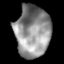
Tissue: lung
Cell type: Epithelial cells
Senescence score: 0.2137
Nuclear area (px): 1772
Mean DAPI intensity: 143.615